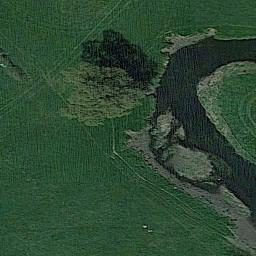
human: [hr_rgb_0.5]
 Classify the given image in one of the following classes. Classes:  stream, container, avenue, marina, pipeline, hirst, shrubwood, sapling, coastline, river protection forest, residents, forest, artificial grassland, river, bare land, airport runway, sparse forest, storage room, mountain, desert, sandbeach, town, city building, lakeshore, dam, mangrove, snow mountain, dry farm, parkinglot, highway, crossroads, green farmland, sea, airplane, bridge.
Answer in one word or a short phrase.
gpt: river